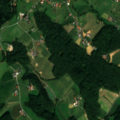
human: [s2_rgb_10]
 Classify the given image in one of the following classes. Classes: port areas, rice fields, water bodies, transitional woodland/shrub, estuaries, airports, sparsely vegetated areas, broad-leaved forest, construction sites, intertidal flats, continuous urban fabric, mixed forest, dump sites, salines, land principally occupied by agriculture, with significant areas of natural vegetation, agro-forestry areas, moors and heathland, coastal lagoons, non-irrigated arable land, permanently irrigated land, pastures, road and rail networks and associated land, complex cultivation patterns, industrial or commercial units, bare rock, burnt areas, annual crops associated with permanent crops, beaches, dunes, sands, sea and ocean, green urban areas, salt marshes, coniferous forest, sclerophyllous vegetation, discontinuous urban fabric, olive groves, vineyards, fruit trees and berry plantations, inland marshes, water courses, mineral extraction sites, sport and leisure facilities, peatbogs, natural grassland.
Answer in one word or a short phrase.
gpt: complex cultivation patterns, land principally occupied by agriculture, with significant areas of natural vegetation, broad-leaved forest, mixed forest